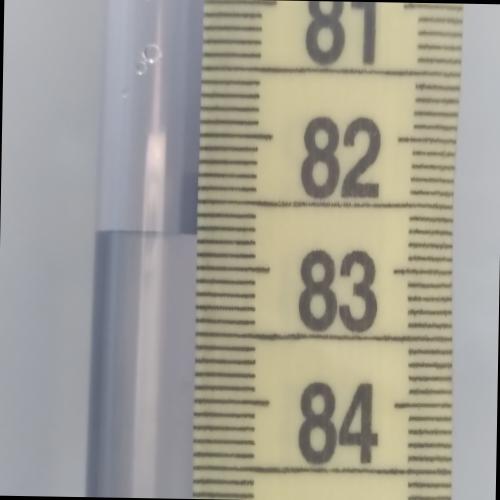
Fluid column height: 82.8 cm